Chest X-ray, PA view. Patient: 22 years old, sex M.
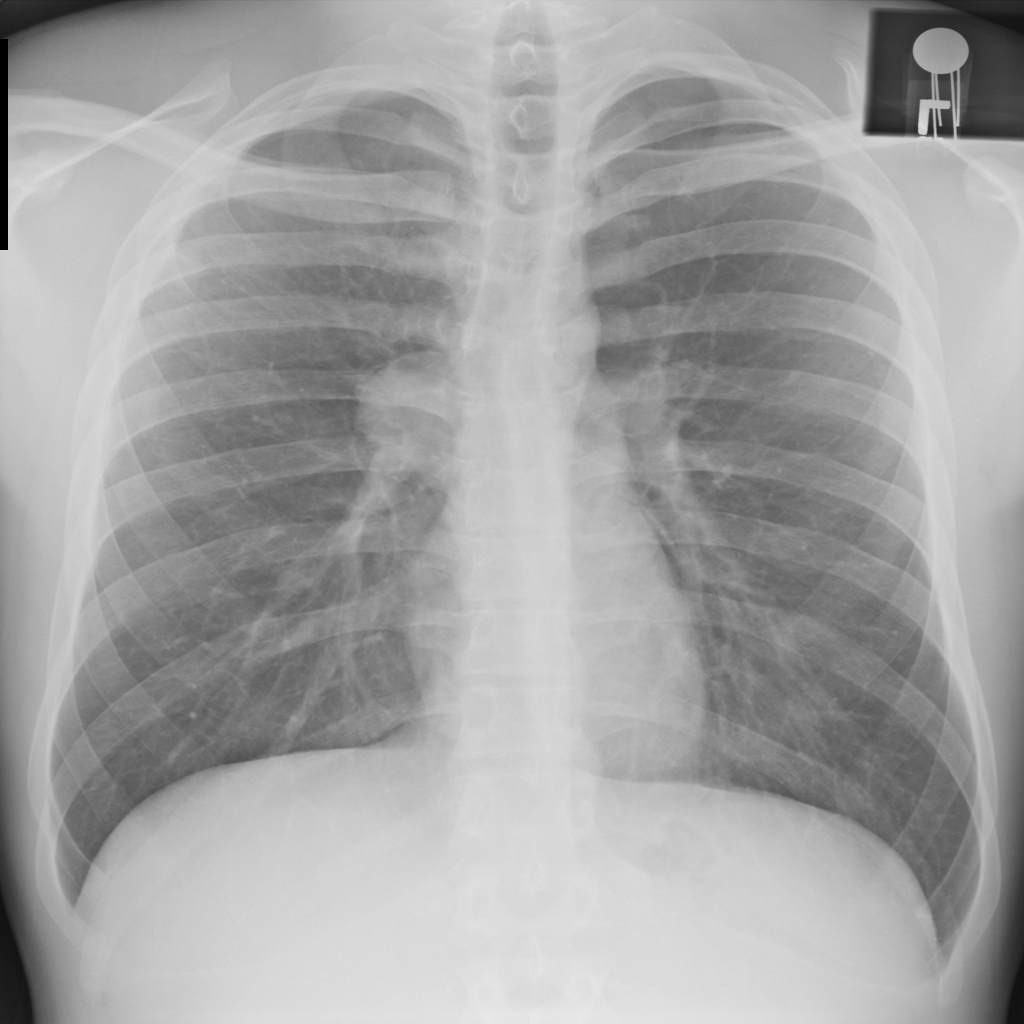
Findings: Mass